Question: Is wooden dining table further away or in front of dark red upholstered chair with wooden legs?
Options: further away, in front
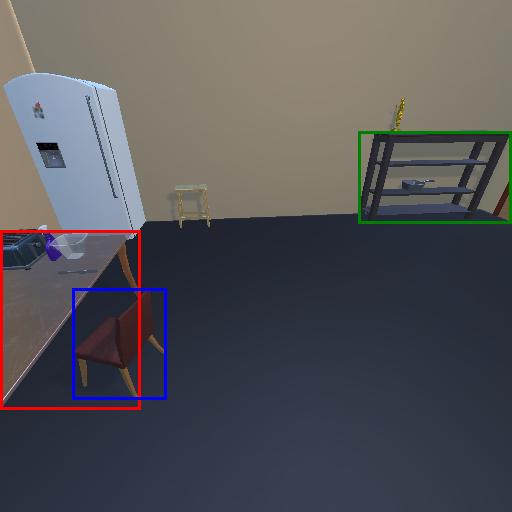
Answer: further away